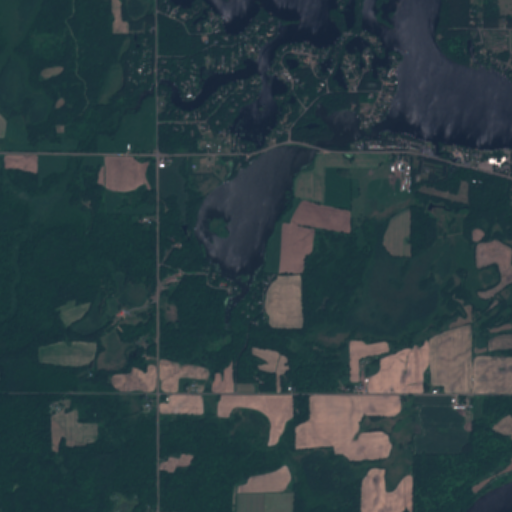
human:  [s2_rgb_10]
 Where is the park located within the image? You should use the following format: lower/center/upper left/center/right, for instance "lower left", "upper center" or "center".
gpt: The park is located in the upper right of the image.
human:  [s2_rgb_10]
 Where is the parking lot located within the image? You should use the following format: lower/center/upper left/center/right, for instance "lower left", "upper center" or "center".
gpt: The parking lot is located in the upper right of the image.
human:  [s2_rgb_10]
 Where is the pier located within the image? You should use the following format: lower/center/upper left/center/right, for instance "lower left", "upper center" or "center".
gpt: The pier is located in the upper right of the image.
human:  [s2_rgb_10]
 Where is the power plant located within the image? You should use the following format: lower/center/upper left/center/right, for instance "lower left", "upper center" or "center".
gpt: There is no power plant in the image.